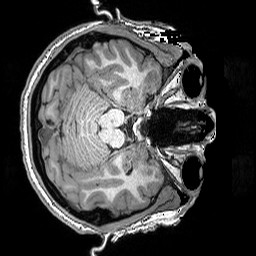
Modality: T1w
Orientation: axial
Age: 20
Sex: female